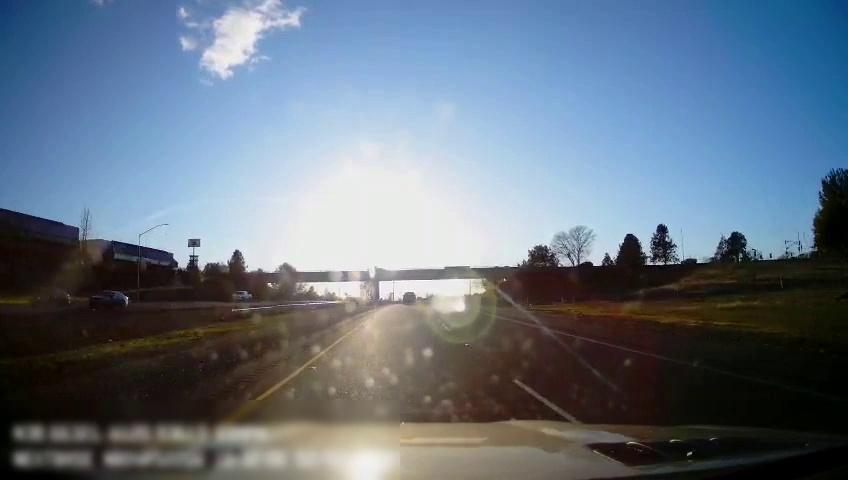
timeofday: Day
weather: Sunny
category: Drivable Space
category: Drivable Space
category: Vehicles | Truck
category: Vehicles | Car
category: Vehicles | Car
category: Vehicles | Truck
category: Lanes | Current Lane
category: Lanes | Current Lane
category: Lanes | Alternate Lane
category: Traffic | Signs